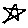
Label: star